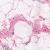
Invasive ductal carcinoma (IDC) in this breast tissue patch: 0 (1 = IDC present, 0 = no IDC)